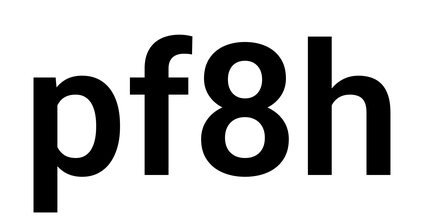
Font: Roboto_SemiBold